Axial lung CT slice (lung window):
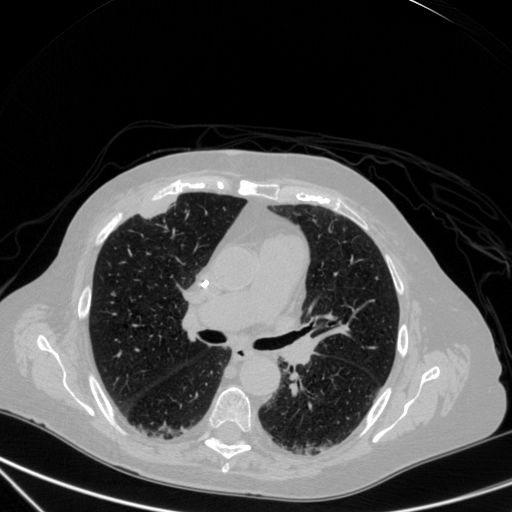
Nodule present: yes
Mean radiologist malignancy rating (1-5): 4